Question: I'll start by saying that I have searched SO and not found an answer to my issue.
I want to place a breakpoint in my asp.net code behind, and when a method or function of a class library is being called, I would like to be able to step into the class library code.
I have added the class library code files to my asp.net solution file.
Attach to process does not work (the class library code behind does not come up). I have also confirmed that the pdb file exists in the in folder .... according to this post <URL>
This is my screenshot of processes:

Any ideas how to go about stepping into the class library?
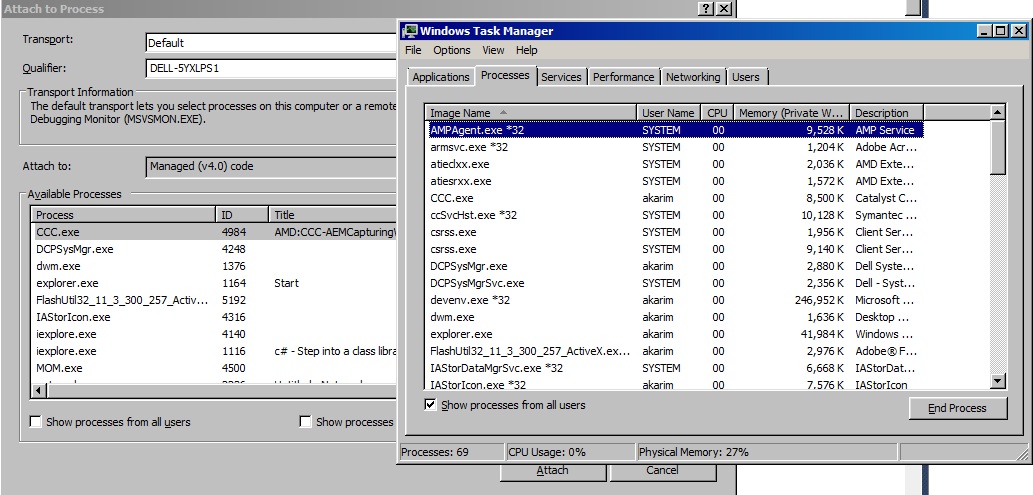
Answer: If you're running from debug, you should see the class library and the symbols loaded in the output window. Look for something that looks like the following:
'WebDev.WebServer40.EXE' (Managed (v4.0.30319)): Loaded 'C:\Windows\Microsoft.NET\Framework4.0.30319\Temporary ASP.NET Files
oot2719ea180fba3fssembly\dl3\c439d1ec\8c571aed_7e45cd01\MyClassLibrary.DLL', Symbols loaded.
If you see your class library being loaded but it doesn't say "Symbols loaded" at the end, then it's not finding the .pdb file for some reason.
Also, if you're running from debug, you can attach to WebDev.WebServer40.exe from the 'Attach to Proccess" box. But you shouldn't have to - if the symbols are loaded and you're running in debug mode you ought to be able to hit your breakpoint without explicitly attaching to the process.
Are you able to hit breakpoints in code that's not in your class library?